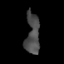
Tissue: skin
Cell type: Fibroblasts
Senescence score: 0.716
Nuclear area (px): 543
Mean DAPI intensity: 76.101